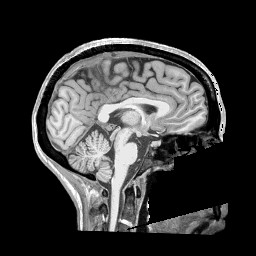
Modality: T1w
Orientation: sagittal